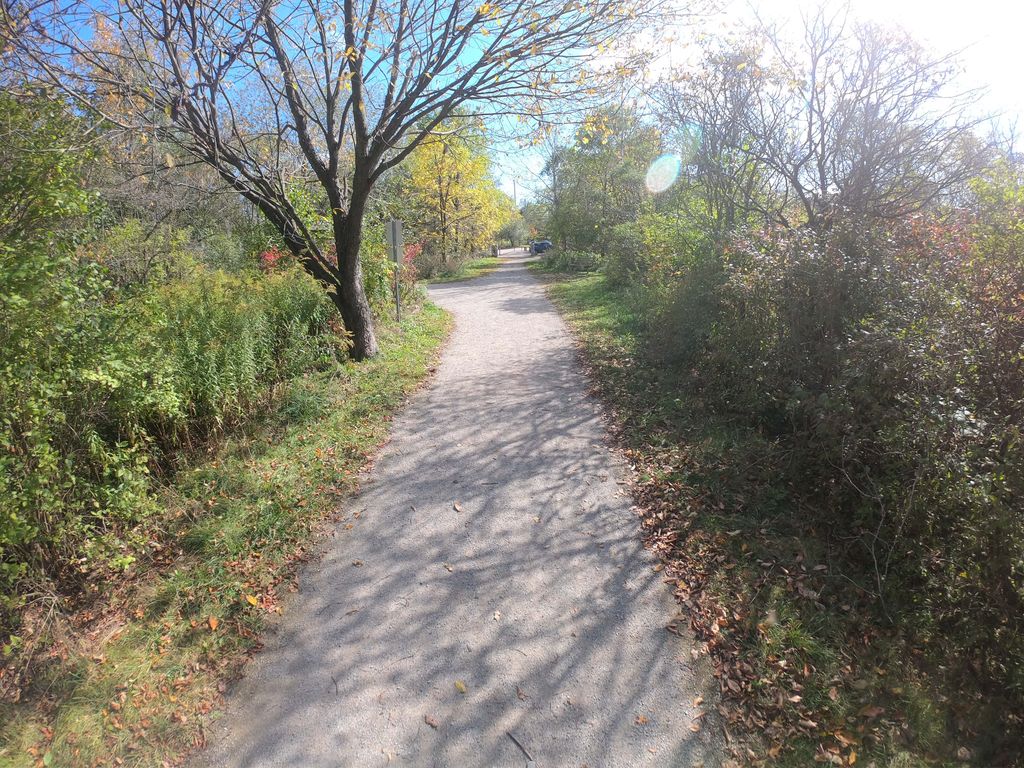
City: kitchener-waterloo